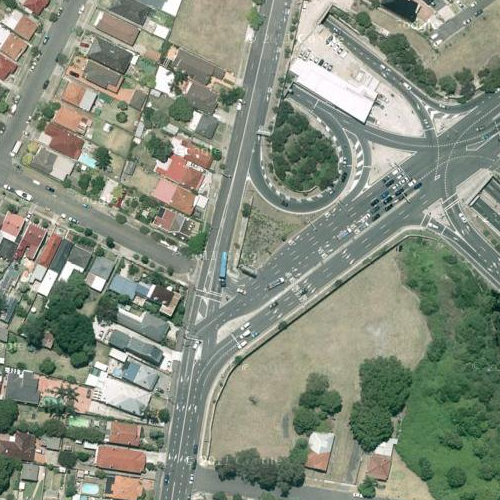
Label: sydney